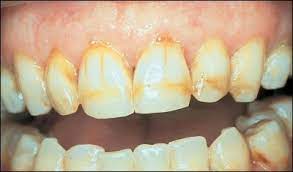
Condition: Tooth Discoloration